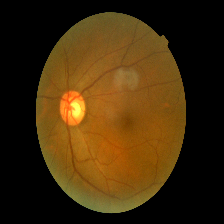
Diabetic retinopathy grade: Mild